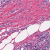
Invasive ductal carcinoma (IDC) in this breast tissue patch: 0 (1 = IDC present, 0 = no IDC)